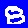
Digit: 8